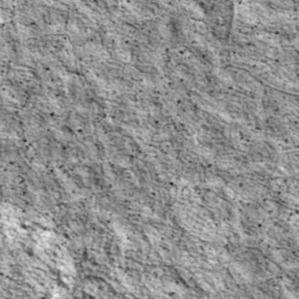
Label: non_frost